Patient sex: M
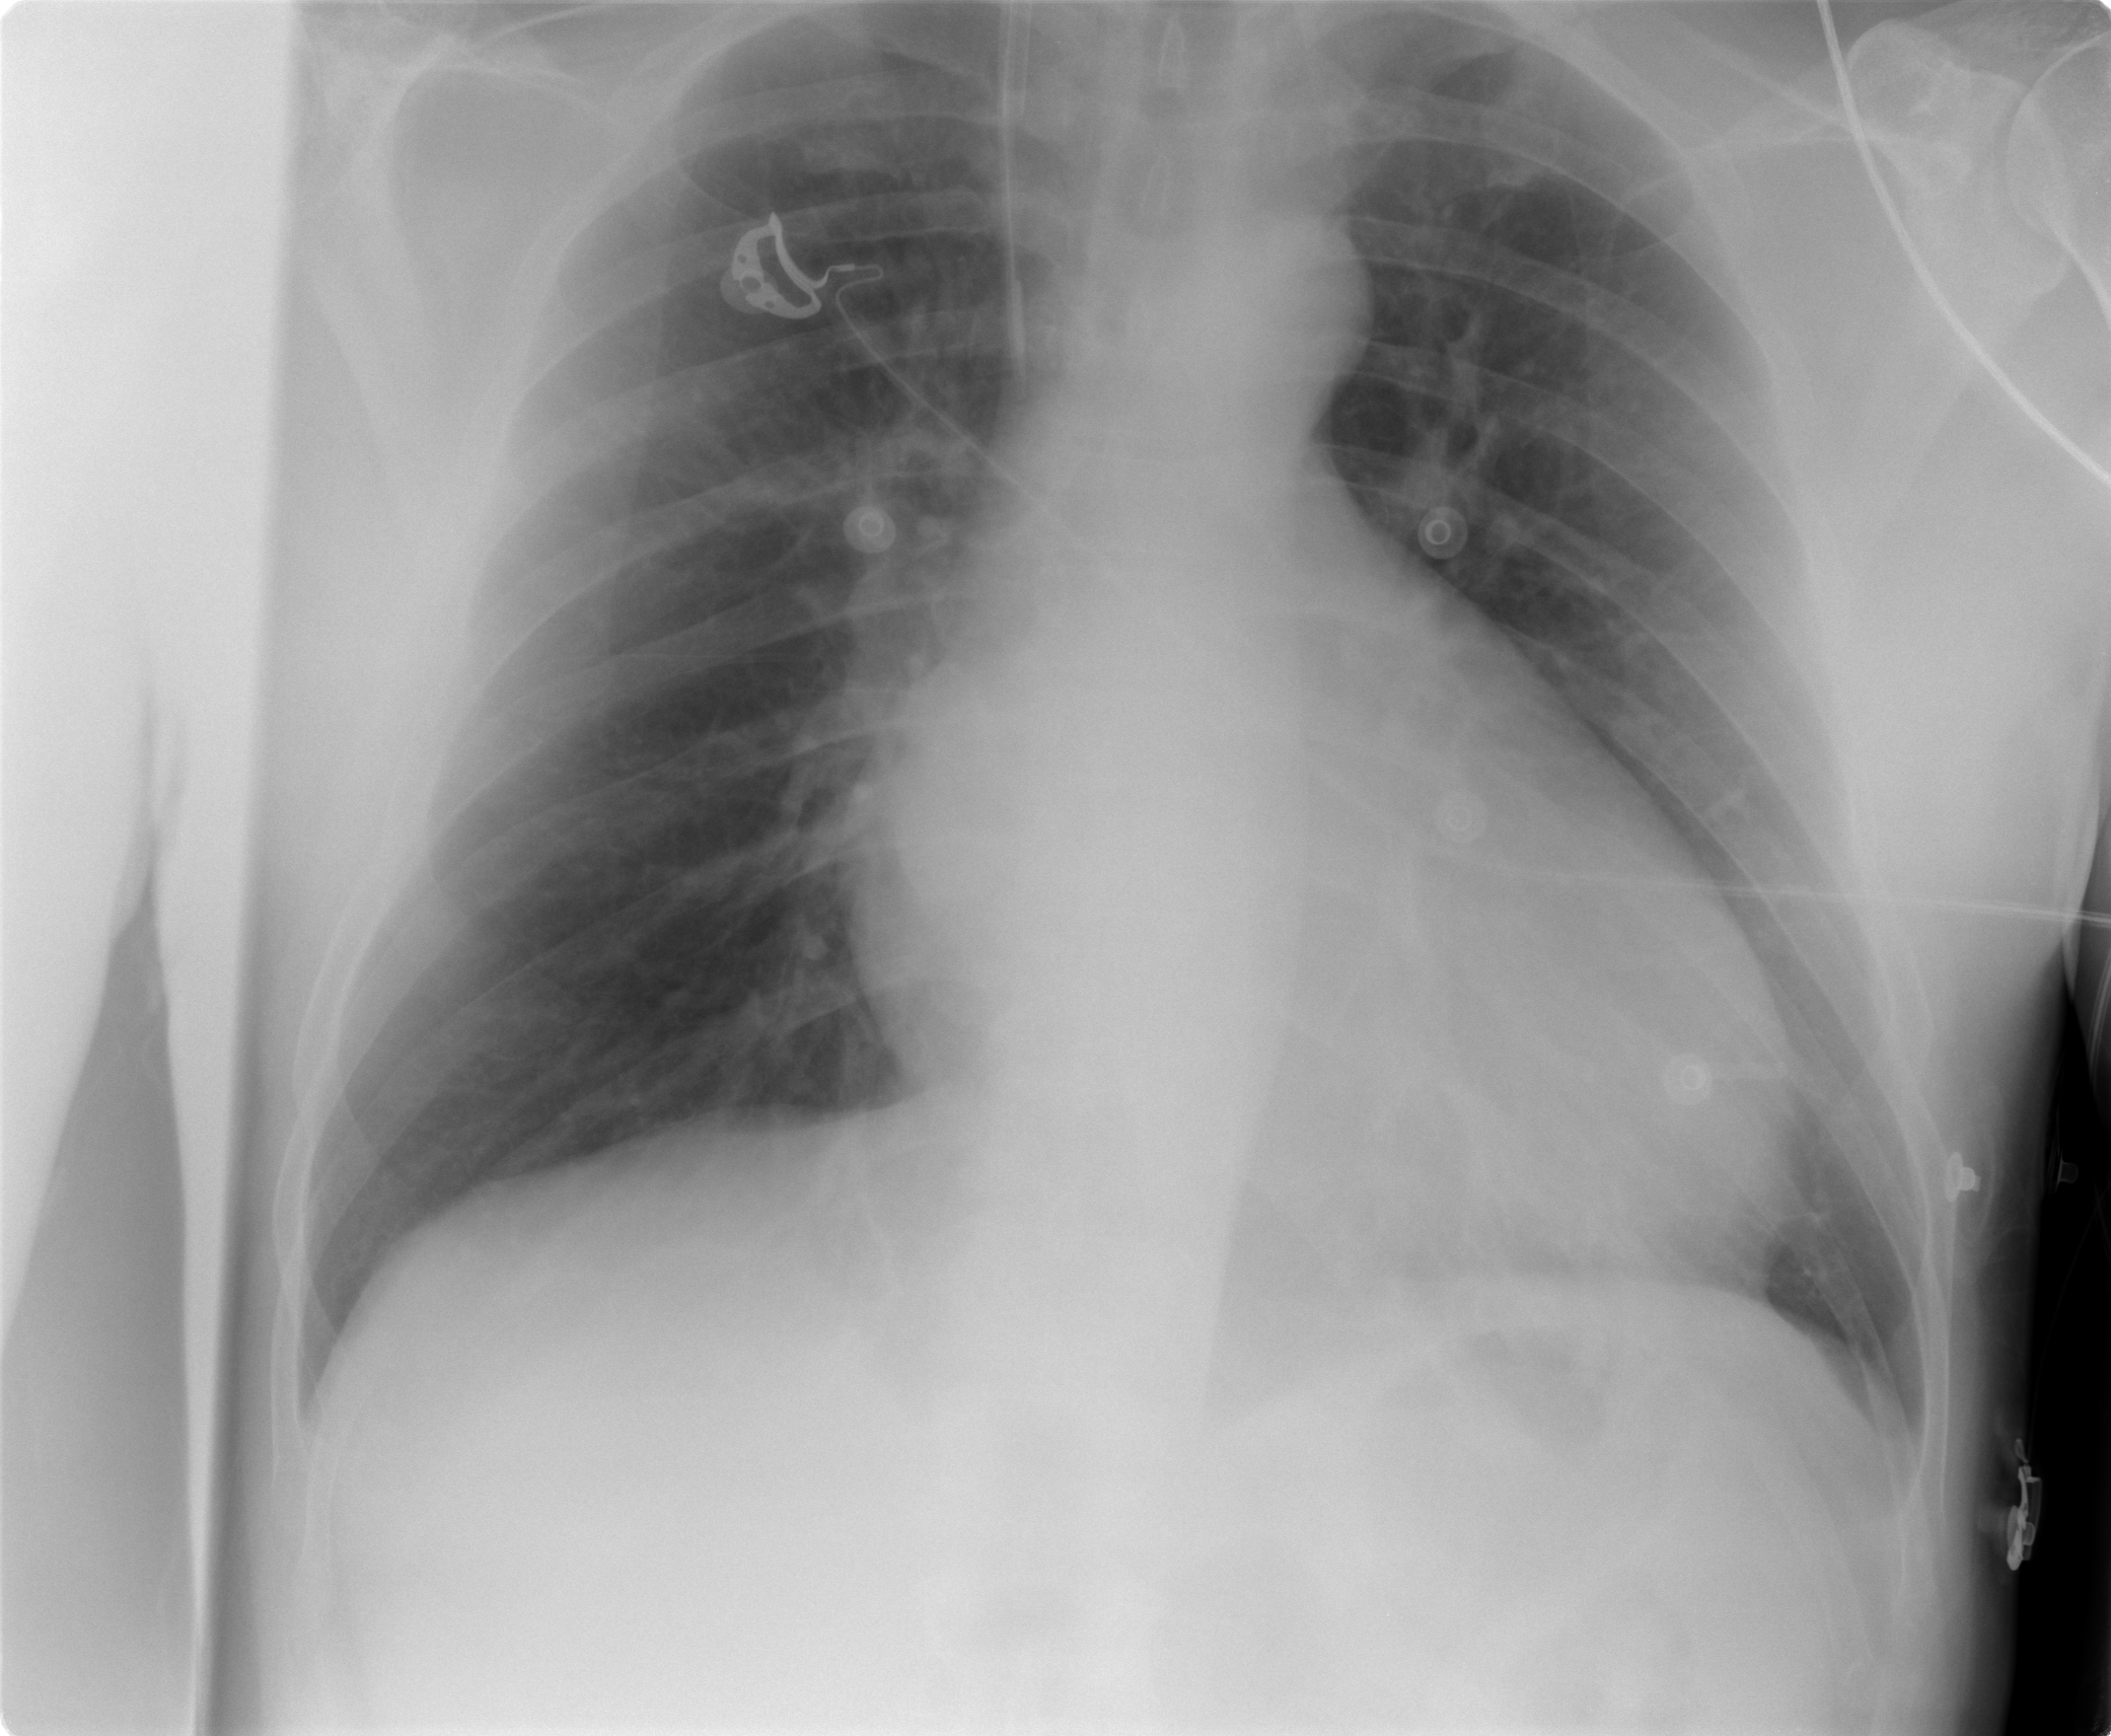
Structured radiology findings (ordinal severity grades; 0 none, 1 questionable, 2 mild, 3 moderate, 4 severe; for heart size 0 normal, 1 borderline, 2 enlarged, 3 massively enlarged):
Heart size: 2
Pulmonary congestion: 2
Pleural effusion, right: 0
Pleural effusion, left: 0
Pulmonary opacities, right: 0
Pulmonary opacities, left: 0
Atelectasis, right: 0
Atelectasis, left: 0